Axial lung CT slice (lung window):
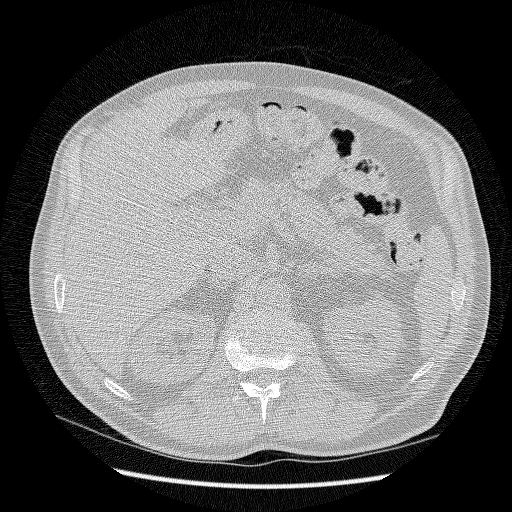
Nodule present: no